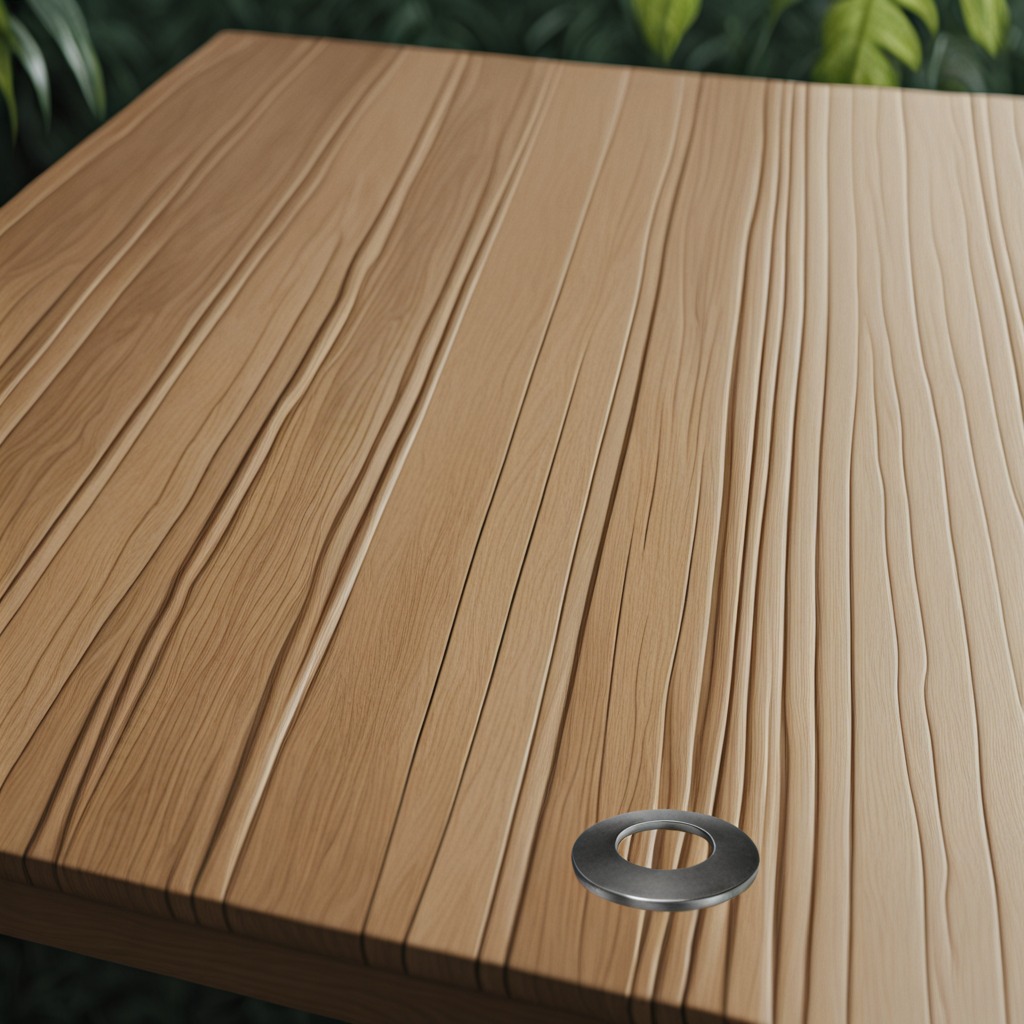
A flat metal washer is lying on a wooden table inside a jungle field workshop tent humid ambient light worn but